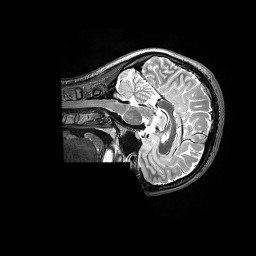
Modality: T2w
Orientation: sagittal
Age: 22
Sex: female
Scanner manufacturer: siemens
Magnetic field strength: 3 T
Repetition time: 3.2 s
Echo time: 0.562 s